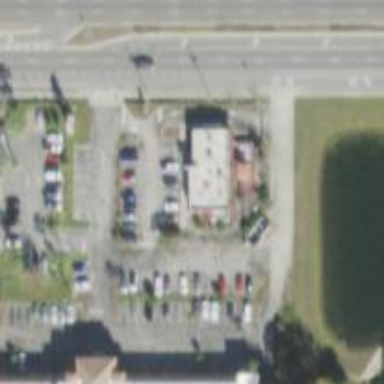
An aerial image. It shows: Parking space.